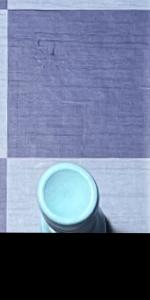
Label: Rook_White